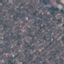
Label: Residential